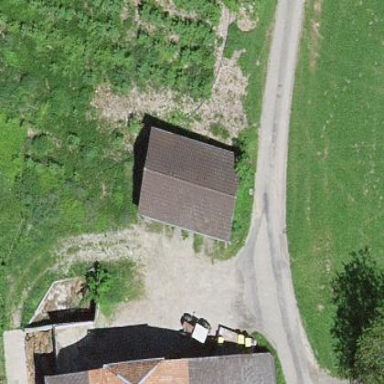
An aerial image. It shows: Garage.